Question: We are looking to graphically depict state of running workflows. For instance in the below screenshot, runtime state of a workflow is presented. The small green box below an activity indicates that the activity has been processed -

I need to implement something similar for a workflow system. Users need to see the runtime state of workflow (what all activities are there in the flow) and which activities have already completed.
I was hoping to use D3 Visualization API to achieve this. I have a few questions regarding that -
1. Is it free or does it need a license
2. Can something like this be achieved in D3? I was looking at the examples, but couldn't find anything similar
<URL>
1. Any other API which would be more appropriate for this kind of a requirement
Thanks in anticipation.
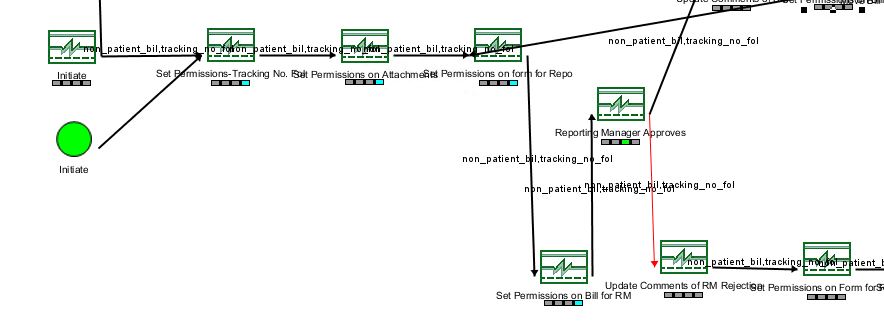
Answer: You should realize that, unlike <URL> that allows you to create said visualizations from scratch.
Now, to answer your questions:
1. Is it free or does it need a license As stated on the bottom of d3js.org: Library is released under BSD license. Copyright 2013 Mike Bostock. And wikipedia article on BSD 3-clause license states that: This version allows unlimited redistribution for any purpose as long as its copyright notices and the license's disclaimers of warranty are maintained. The license also contains a clause restricting use of the names of contributors for endorsement of a derived work without specific permission.
2. Can something like this be achieved in D3? I was looking at the examples, but couldn't find anything similar Yes, this can be achieved. You might find some inspiration in this directed graph editor example.
3. Any other API which would be more appropriate for this kind of a requirement For simple cases D3 itself should be sufficient.